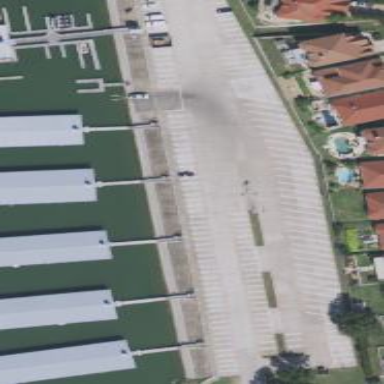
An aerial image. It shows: Parking area with concrete surface.